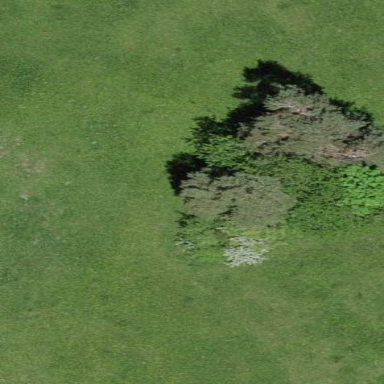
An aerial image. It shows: Forest area.